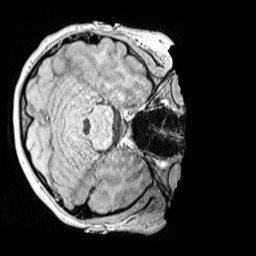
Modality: MP2RAGE
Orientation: axial
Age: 13
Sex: female
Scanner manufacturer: siemens
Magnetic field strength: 3 T
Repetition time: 4 s
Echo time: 0.00299 s